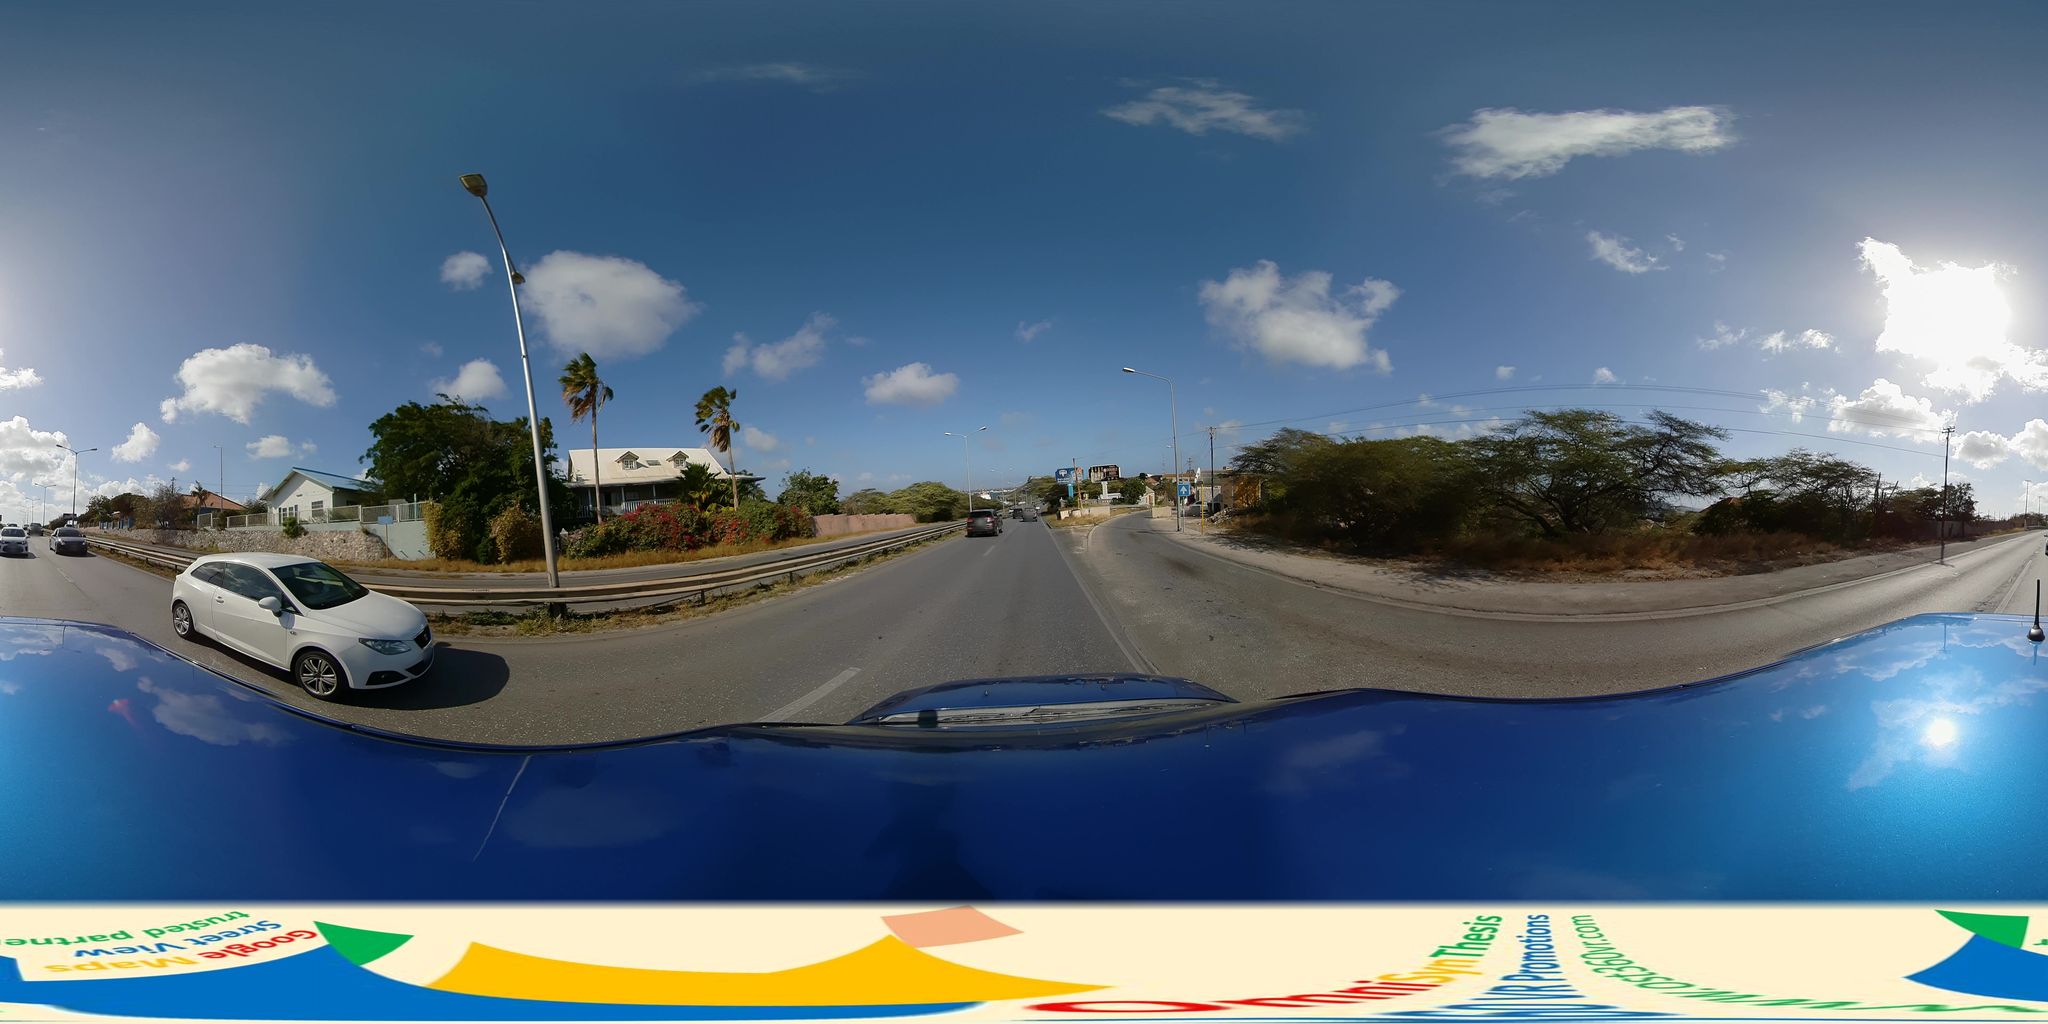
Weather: clear
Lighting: day
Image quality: slightly poor
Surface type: cycling surface
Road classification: trunk_link, residential
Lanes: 1
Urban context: suburban or peri-urban
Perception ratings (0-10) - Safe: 3.92, Lively: 2.26, Beautiful: 7.61, Boring: 1.55, Depressing: 9.56, Wealthy: 8.48